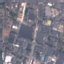
Label: Industrial